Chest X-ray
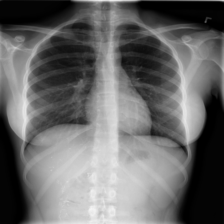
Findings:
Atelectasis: negative
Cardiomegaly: negative
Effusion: negative
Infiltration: negative
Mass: negative
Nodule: negative
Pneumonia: negative
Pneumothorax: negative
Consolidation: negative
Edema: negative
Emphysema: negative
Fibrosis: negative
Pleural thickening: negative
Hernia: negative